This time-frequency spectrogram was computed from a bearing vibration snapshot; brighter regions carry more energy. Based on the visible evidence, which condition applies: normal, inner_race, outer_race, ball?
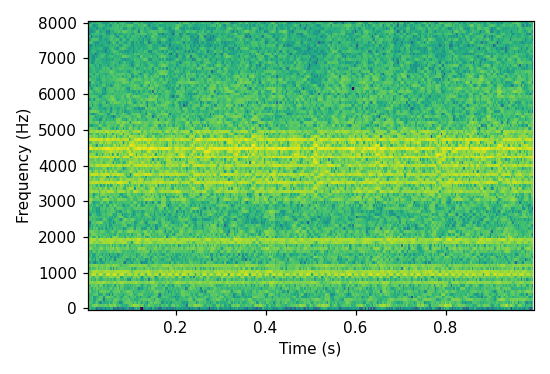
Answer: outer_race